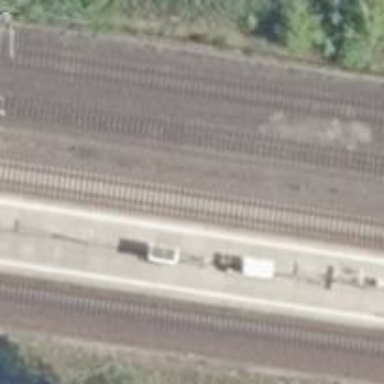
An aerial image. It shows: Railway with electrified contact lines.